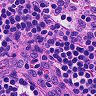
Metastatic tissue present: no